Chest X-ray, AP view. Patient: 64 years old, sex M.
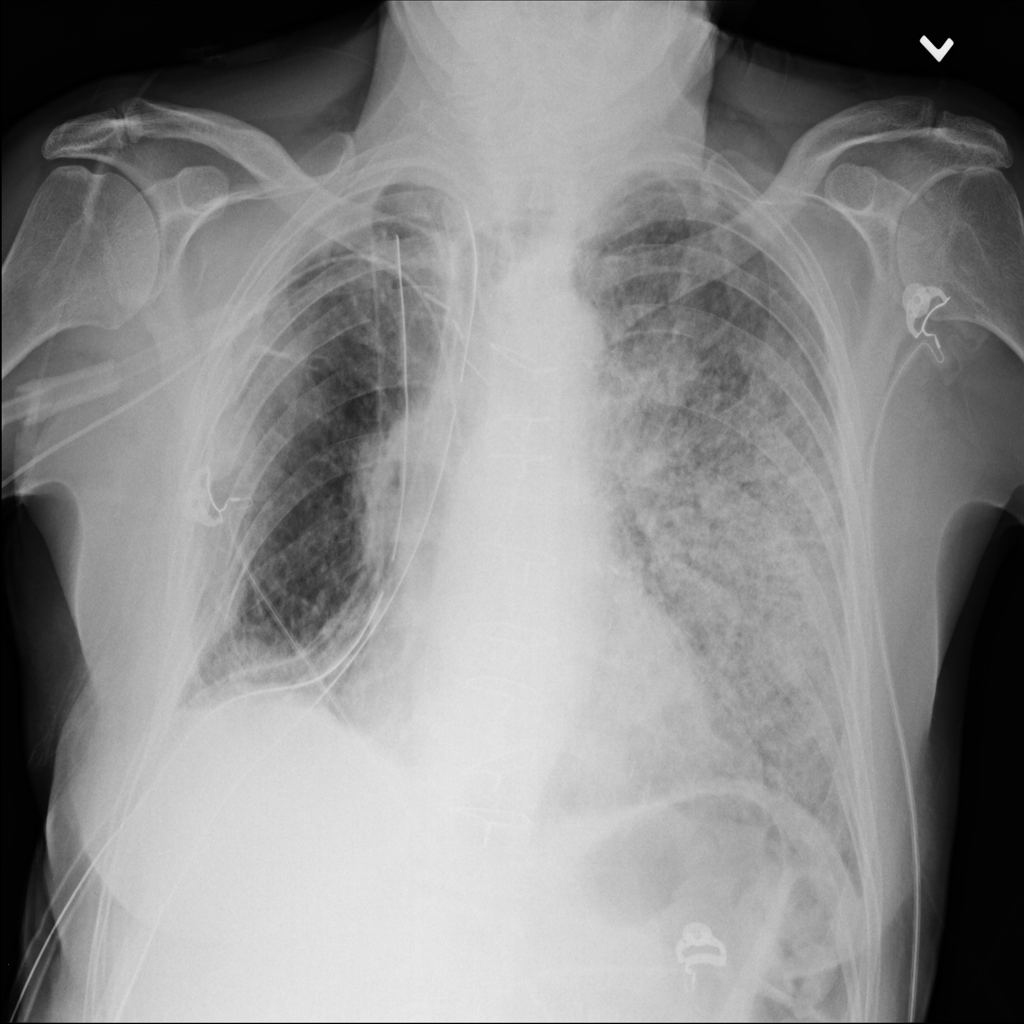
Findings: No Finding